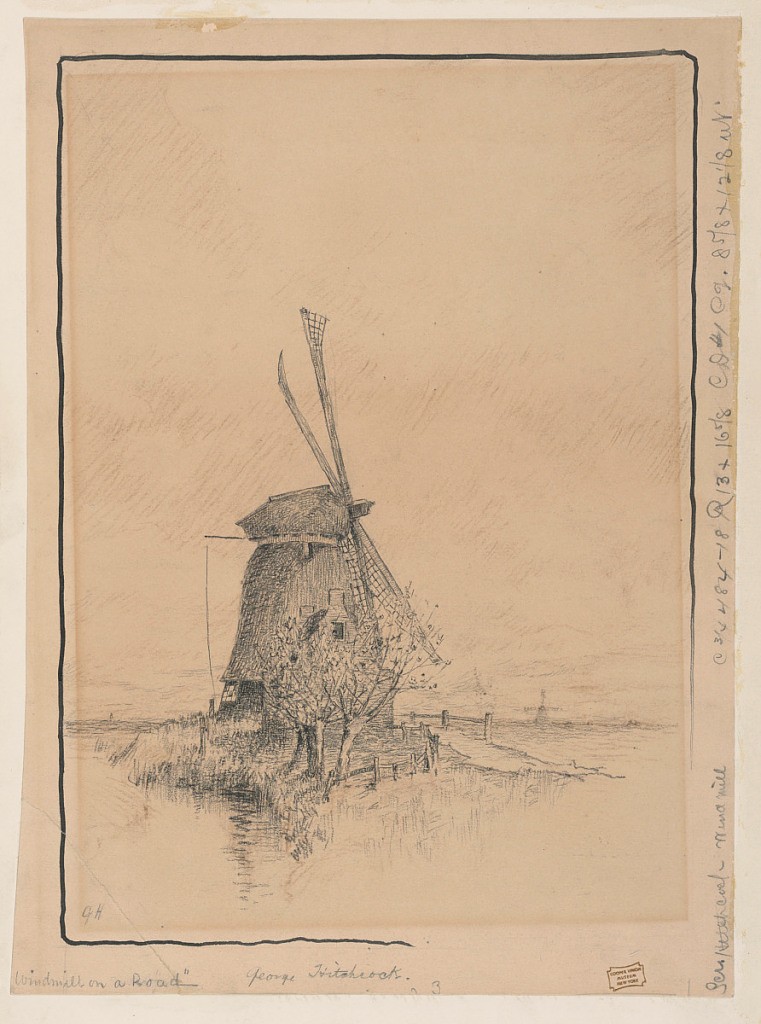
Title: The Windmill on the Road
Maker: George Hitchcock, American, 1850–1913
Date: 1887
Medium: Graphite, pen and black ink on cream-colored paper
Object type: Drawing
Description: A windmill is seen isolated on the bank of a body of water. Small trees before it, and another windmill in the distance.